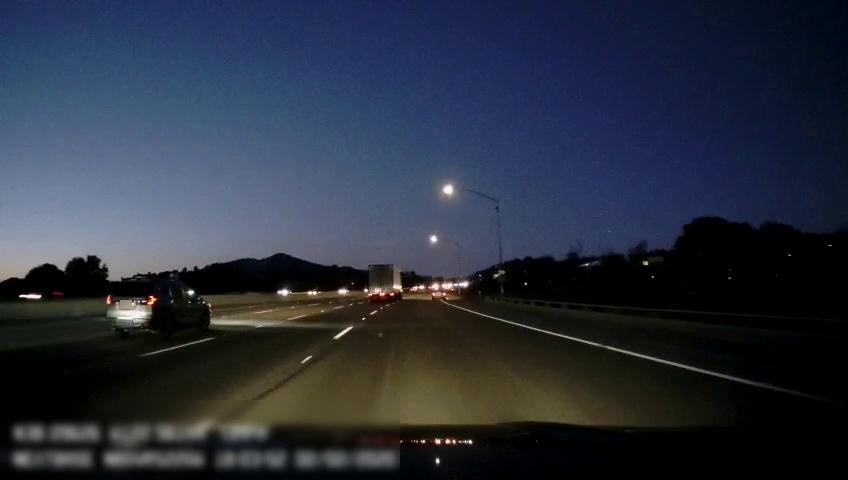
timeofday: Dusk/Dawn/Twilight
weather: Other
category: Drivable Space
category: Vehicles | Car
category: Vehicles | SUV
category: Vehicles | SUV
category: Vehicles | Truck
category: Lanes | Alternate Lane
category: Lanes | Alternate Lane
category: Lanes | Alternate Lane
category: Lanes | Alternate Lane
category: Lanes | Alternate Lane